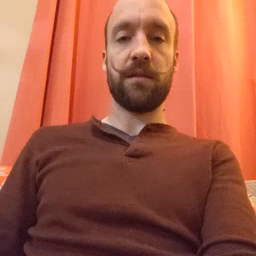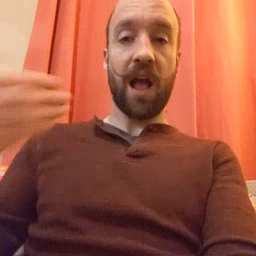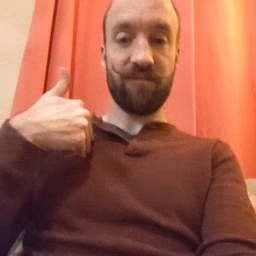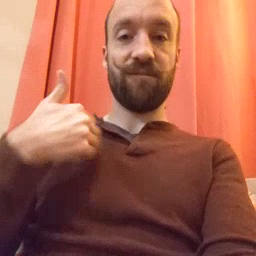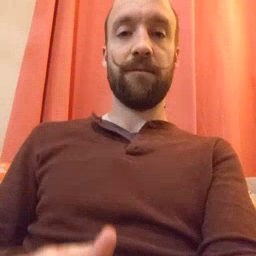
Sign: have